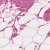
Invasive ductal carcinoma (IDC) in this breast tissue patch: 0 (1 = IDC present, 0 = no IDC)